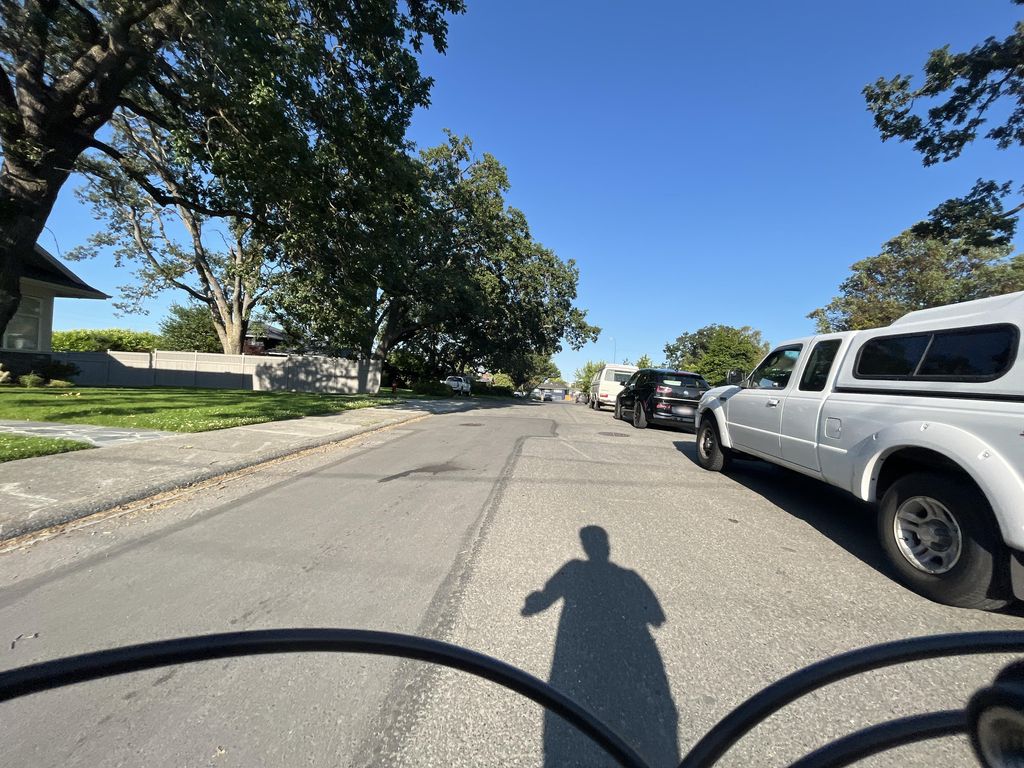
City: victoria